Question: It seems this question has been asked a fair amount, but never resolved.
I want to prevent this dialog box (image attached) from appearing when leaving the page. The alert happens every time I change something in the form on this page, but the form is saving asynchronously, so no changes are actually "dirty" so to speak.

I've tried a couple things found on stackoverflow and other sites, such as the following:
'''
window.onbeforeunload = null;
window.onbeforeunload = function(e) {
e.returnValue = '';
return false;
}
window.onbeforeunload = function(e) {
history.go(0);
}
'''
Some advice on how to remove this would be greatly appreciated.
: As requested, here is a code sample of what I'm trying. There is other code within the file, but nothing to do with it.
'''
;(function($) {
// doc ready
$(function(){
// Remove the alert
window.onbeforeunload = null;
});
})(jQuery);
'''
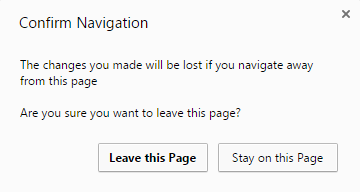
Answer: I have created a working solution for this.
As mentioned, my form saves asynchronously, so the "You may lose changes" alert is not always accurate.
Now any link clicks are no longer having the dialog box appear. However this does not check against closing the tab/browser.
'''
;(function($){
var dontSubmit = false,
$form = $('form#my-form');
// Prevent the trigger a false submission on link click
window.addEventListener("beforeunload", function (e) {
dontSubmit = true;
$form.trigger('submit');
});
$form.on('submit', function(event){
if (dontSubmit) {
event.preventDefault();
return;
}
// Continue on as normal
});
})(jQuery);
'''